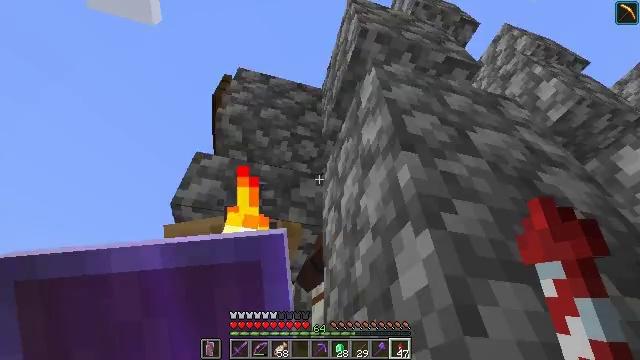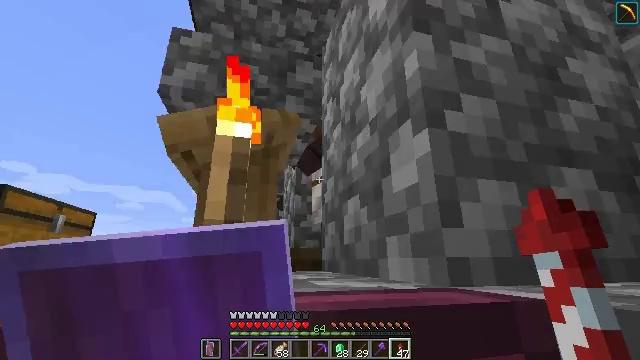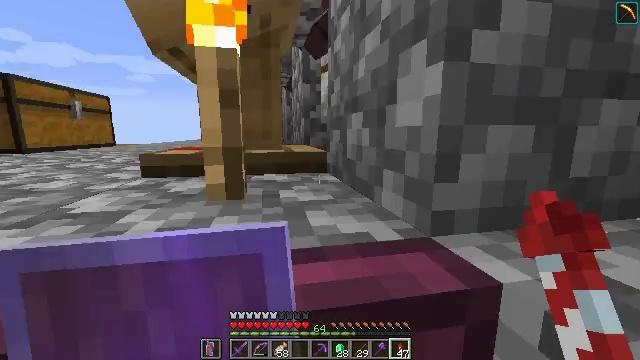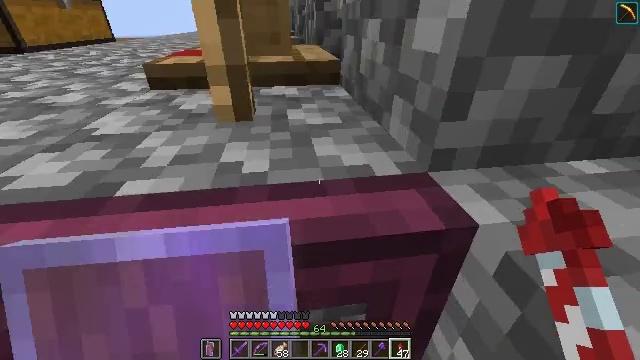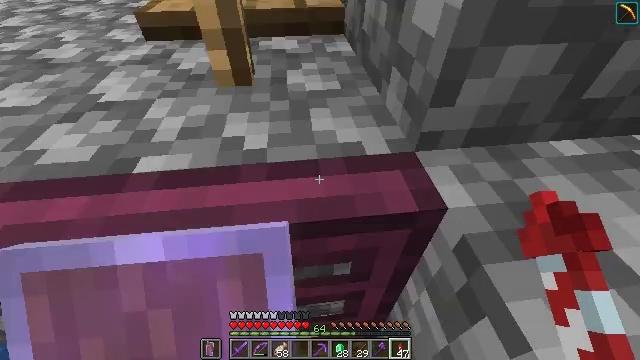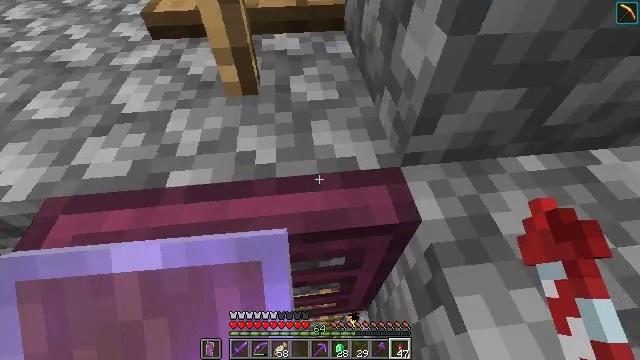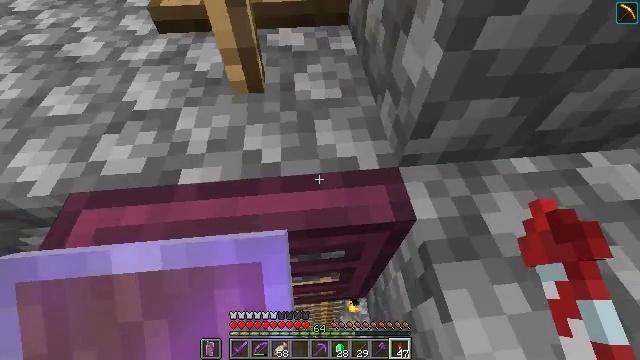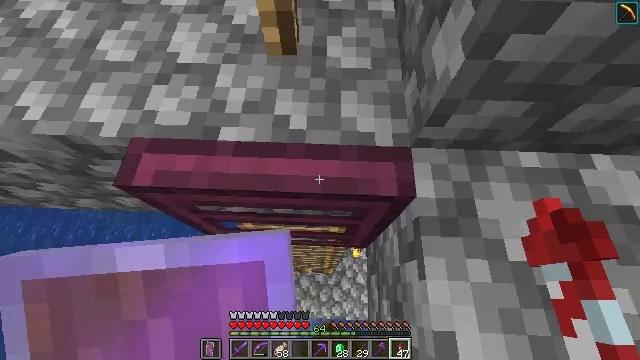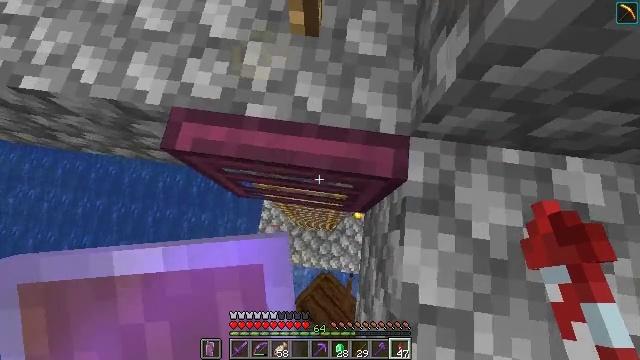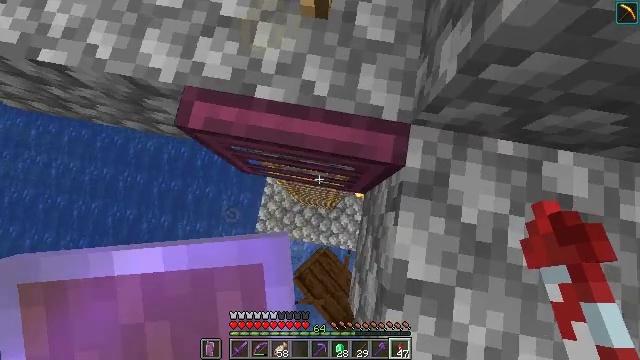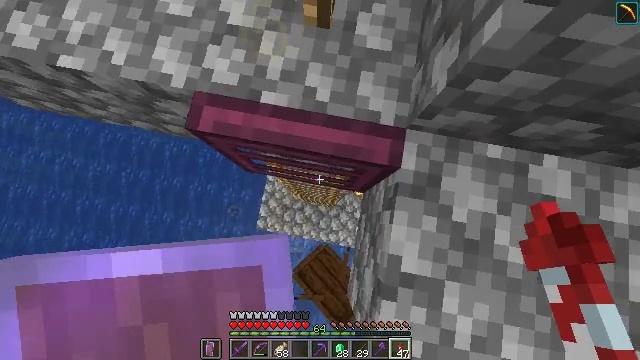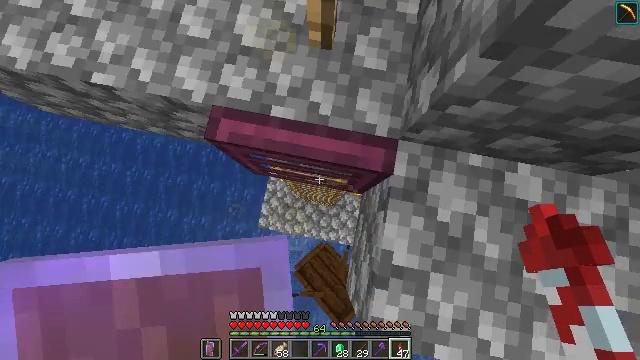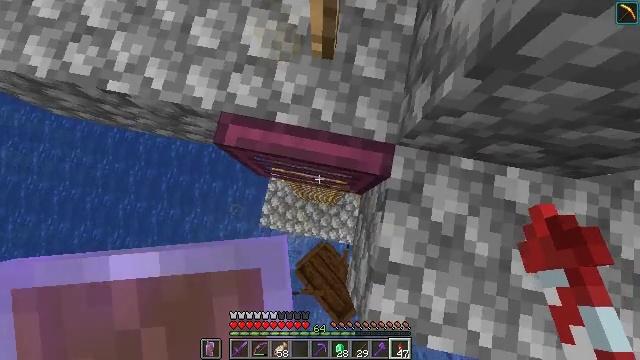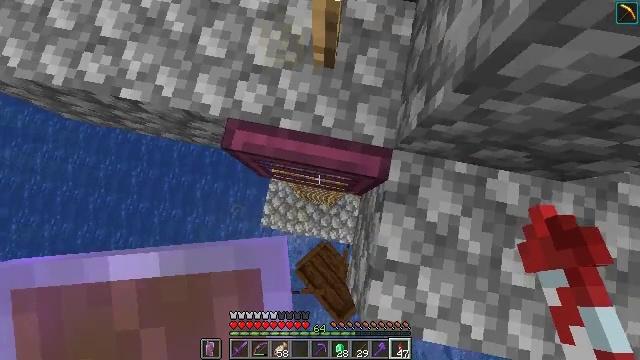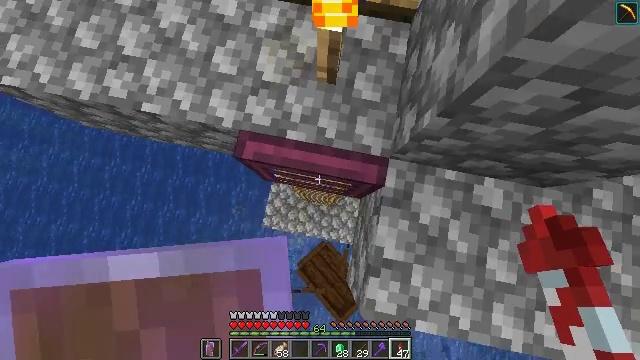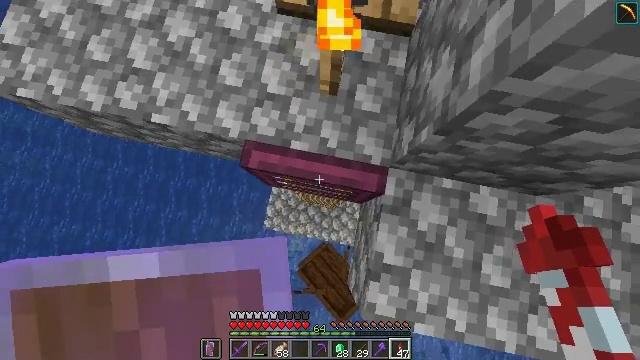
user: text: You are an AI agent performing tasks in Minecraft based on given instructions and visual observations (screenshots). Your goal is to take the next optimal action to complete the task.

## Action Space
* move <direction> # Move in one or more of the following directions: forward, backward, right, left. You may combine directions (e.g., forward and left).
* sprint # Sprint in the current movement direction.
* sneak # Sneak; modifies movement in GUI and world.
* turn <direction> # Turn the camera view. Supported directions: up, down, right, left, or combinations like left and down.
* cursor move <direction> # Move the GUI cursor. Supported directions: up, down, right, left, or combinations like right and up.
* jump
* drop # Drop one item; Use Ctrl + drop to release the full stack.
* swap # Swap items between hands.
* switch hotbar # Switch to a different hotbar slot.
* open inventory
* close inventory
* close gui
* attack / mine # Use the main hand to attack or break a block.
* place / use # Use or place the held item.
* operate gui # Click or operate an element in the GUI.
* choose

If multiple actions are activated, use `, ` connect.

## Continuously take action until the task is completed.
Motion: motion action
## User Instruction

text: Left click on the blast furnace to break it.
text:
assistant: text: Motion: move forward, turn down
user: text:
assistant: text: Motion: move forward, turn left and down
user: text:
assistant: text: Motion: move forward, turn left and down
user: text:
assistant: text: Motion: move forward, turn left and down
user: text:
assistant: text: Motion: move forward, turn down
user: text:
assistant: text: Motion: move forward, turn down
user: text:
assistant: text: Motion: move forward, turn left and down
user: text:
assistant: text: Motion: move forward, turn left and down
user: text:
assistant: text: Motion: move forward, turn left and down
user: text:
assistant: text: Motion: move forward
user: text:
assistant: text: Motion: move forward
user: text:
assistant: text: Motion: move forward
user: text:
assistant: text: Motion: move forward
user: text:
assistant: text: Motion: move forward
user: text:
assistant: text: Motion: move forward
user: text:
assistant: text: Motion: move forward
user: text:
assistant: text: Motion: move forward
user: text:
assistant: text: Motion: move forward
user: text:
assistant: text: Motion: move forward
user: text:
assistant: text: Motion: move forward, turn left and down
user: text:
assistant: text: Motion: turn left and down
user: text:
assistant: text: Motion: turn left and down
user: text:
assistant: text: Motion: turn left and down
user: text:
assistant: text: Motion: turn left and down
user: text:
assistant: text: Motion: turn left and down
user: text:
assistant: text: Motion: turn left and down
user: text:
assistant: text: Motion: turn left
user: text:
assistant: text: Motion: turn left and up
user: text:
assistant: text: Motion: turn left and up
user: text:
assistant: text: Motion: turn left and up